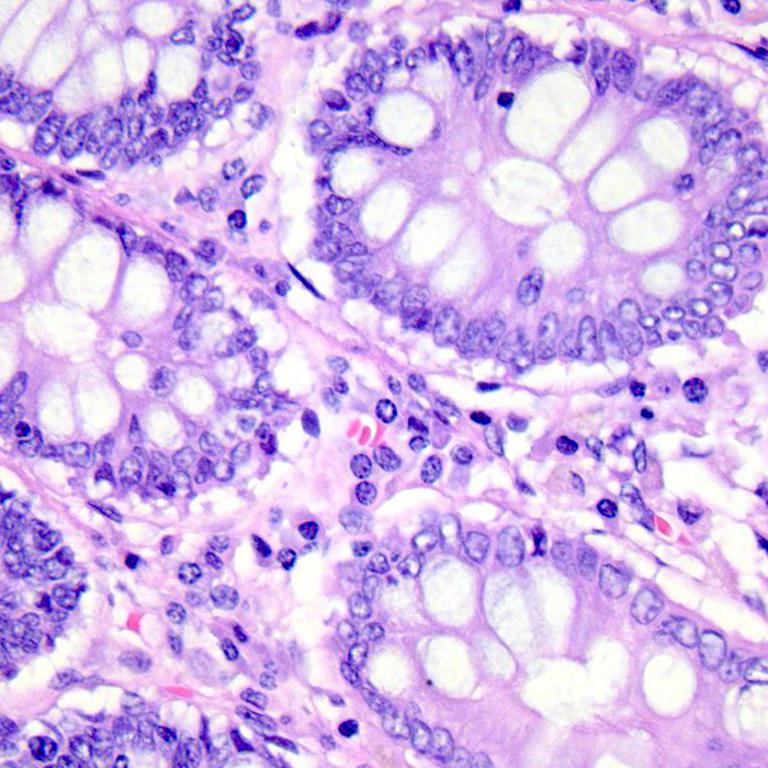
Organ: colon
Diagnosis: benign